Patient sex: F
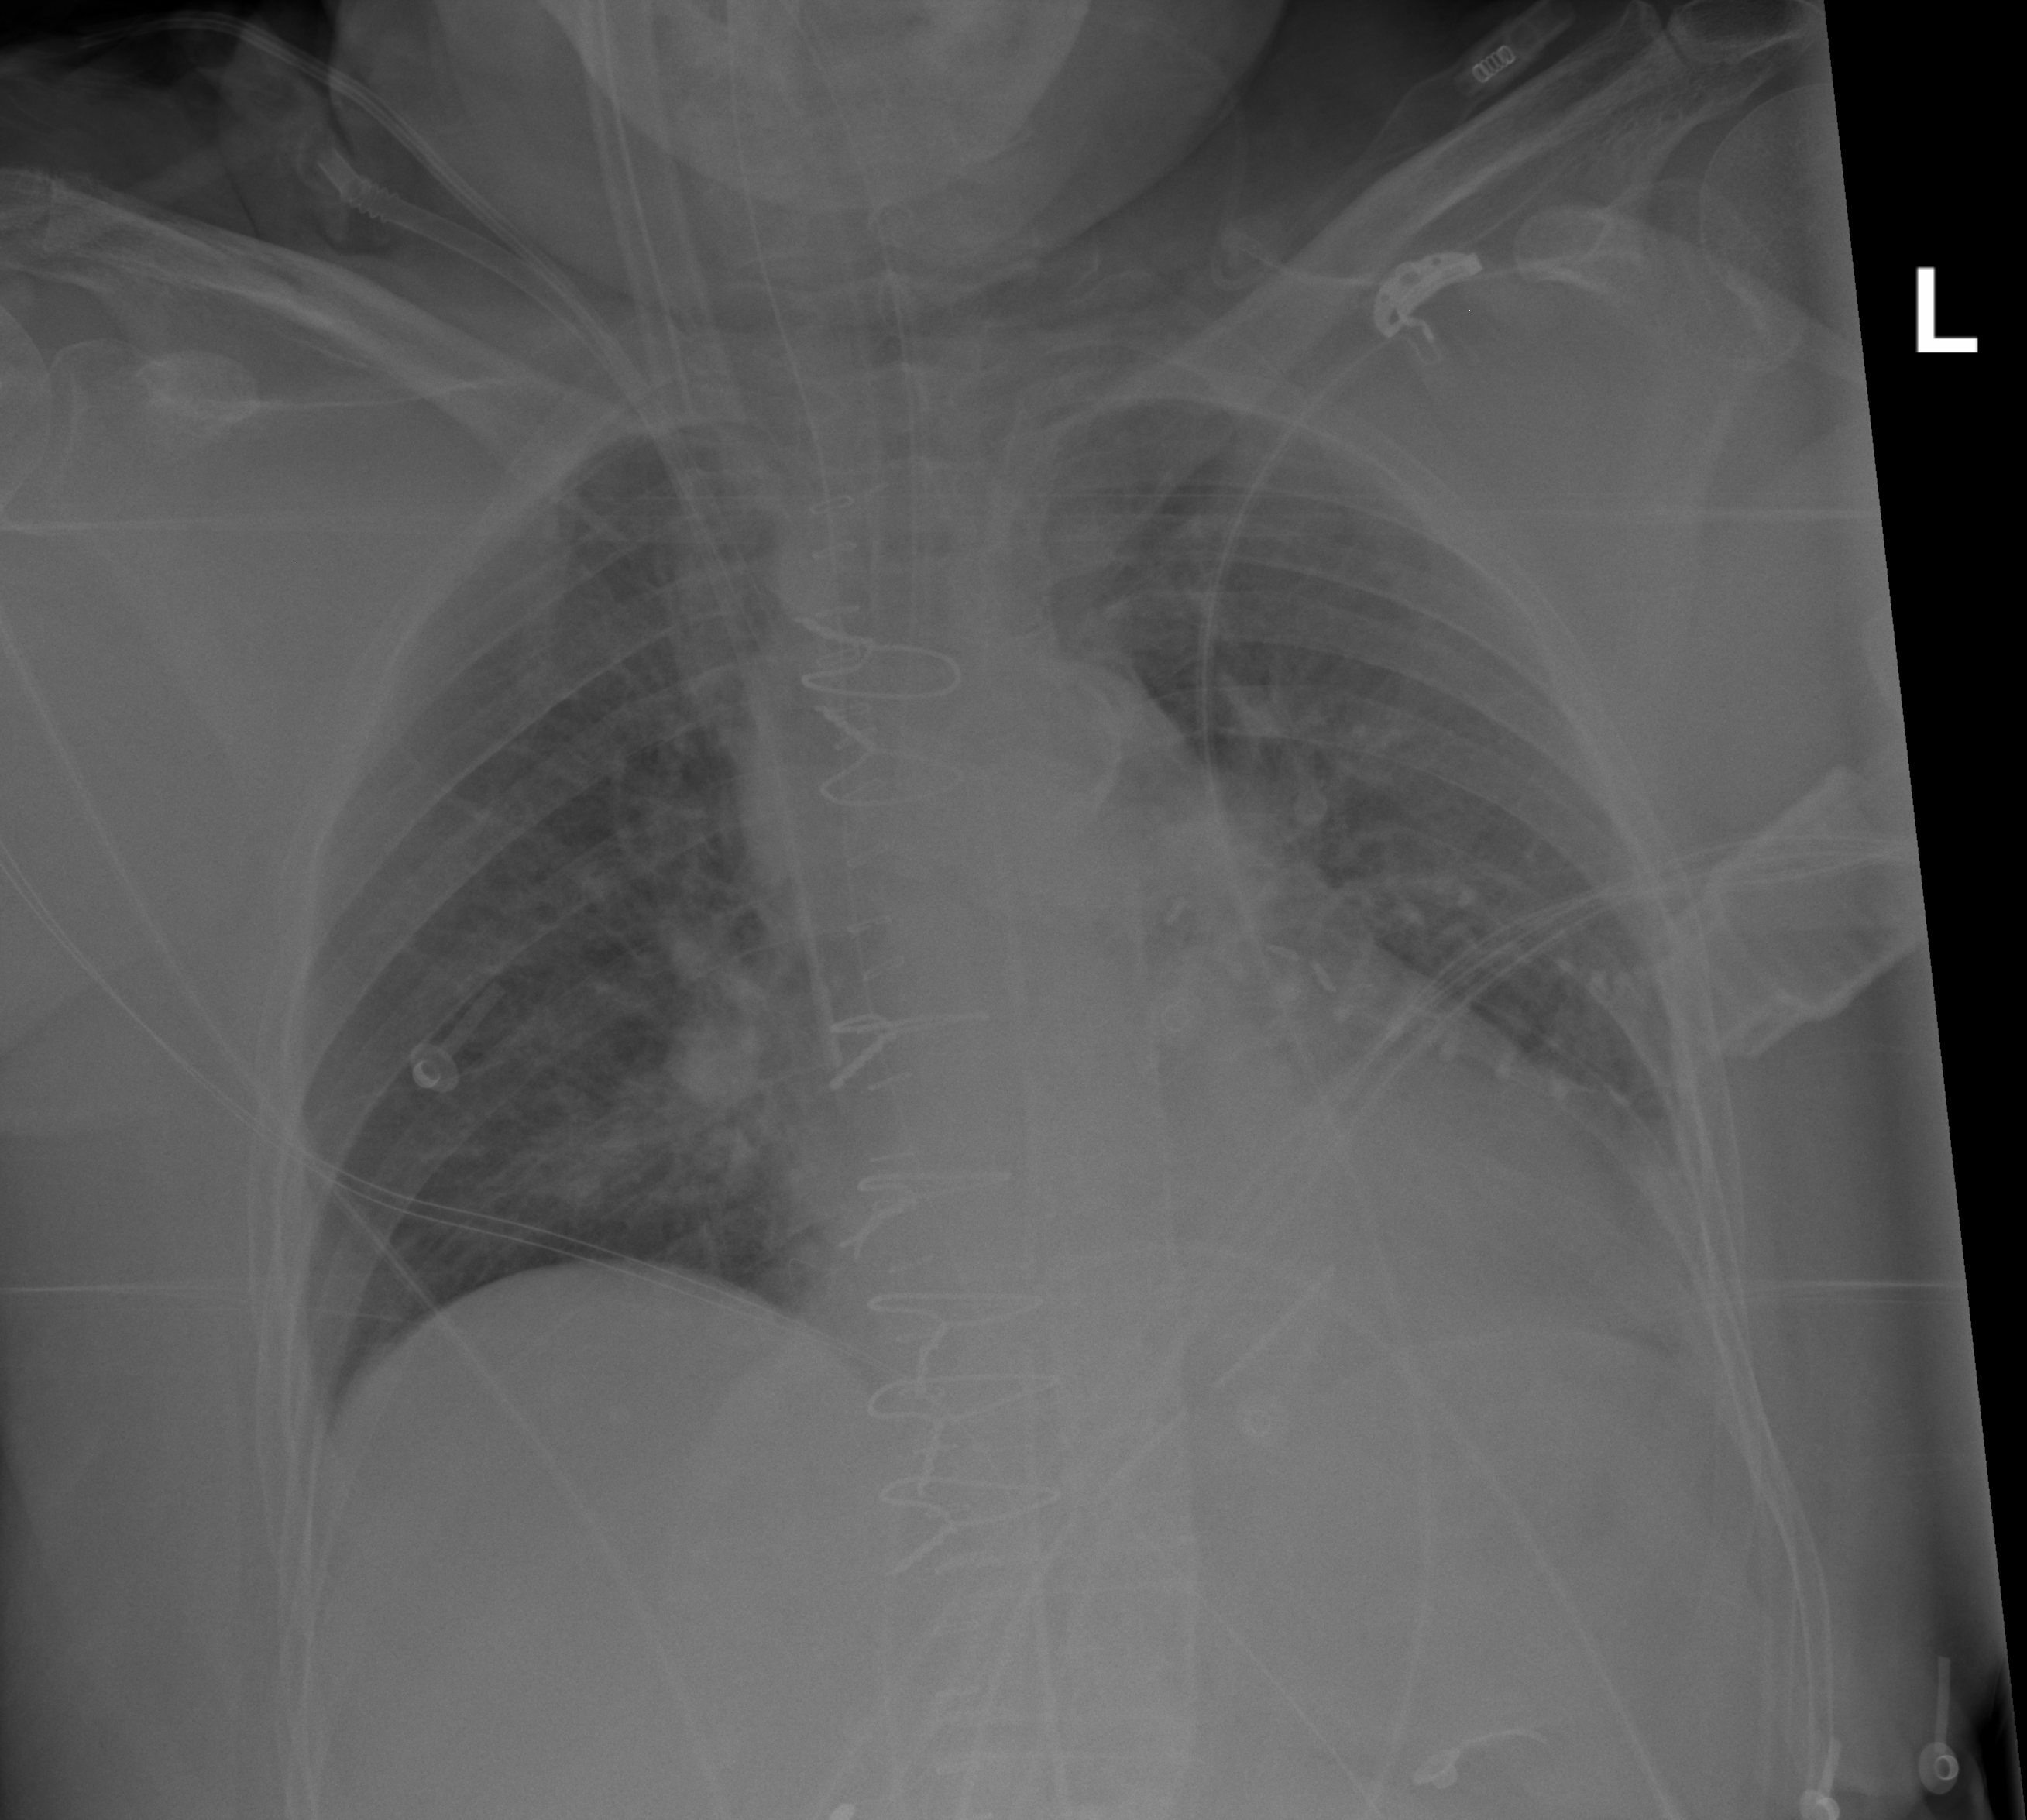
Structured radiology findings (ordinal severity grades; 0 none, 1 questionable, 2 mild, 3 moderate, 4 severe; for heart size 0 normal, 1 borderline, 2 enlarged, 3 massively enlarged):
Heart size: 2
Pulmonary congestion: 2
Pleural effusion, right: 0
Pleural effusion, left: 2
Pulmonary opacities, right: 2
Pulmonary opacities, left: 2
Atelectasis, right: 0
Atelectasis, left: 2